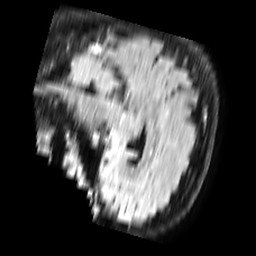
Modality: FLAIR
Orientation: sagittal
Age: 66
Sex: male
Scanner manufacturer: philips
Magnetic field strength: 1.5 T
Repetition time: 6 s
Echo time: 0.1015 s